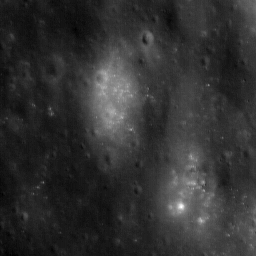
Host type: background_regolith
Lunar coordinates: latitude nan, longitude nan